Brain MRI, t2w sequence, axial 2D slice.
Patient: age 26, sex F, weight 78 kg, height 1.78 m
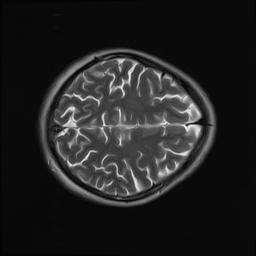